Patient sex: F
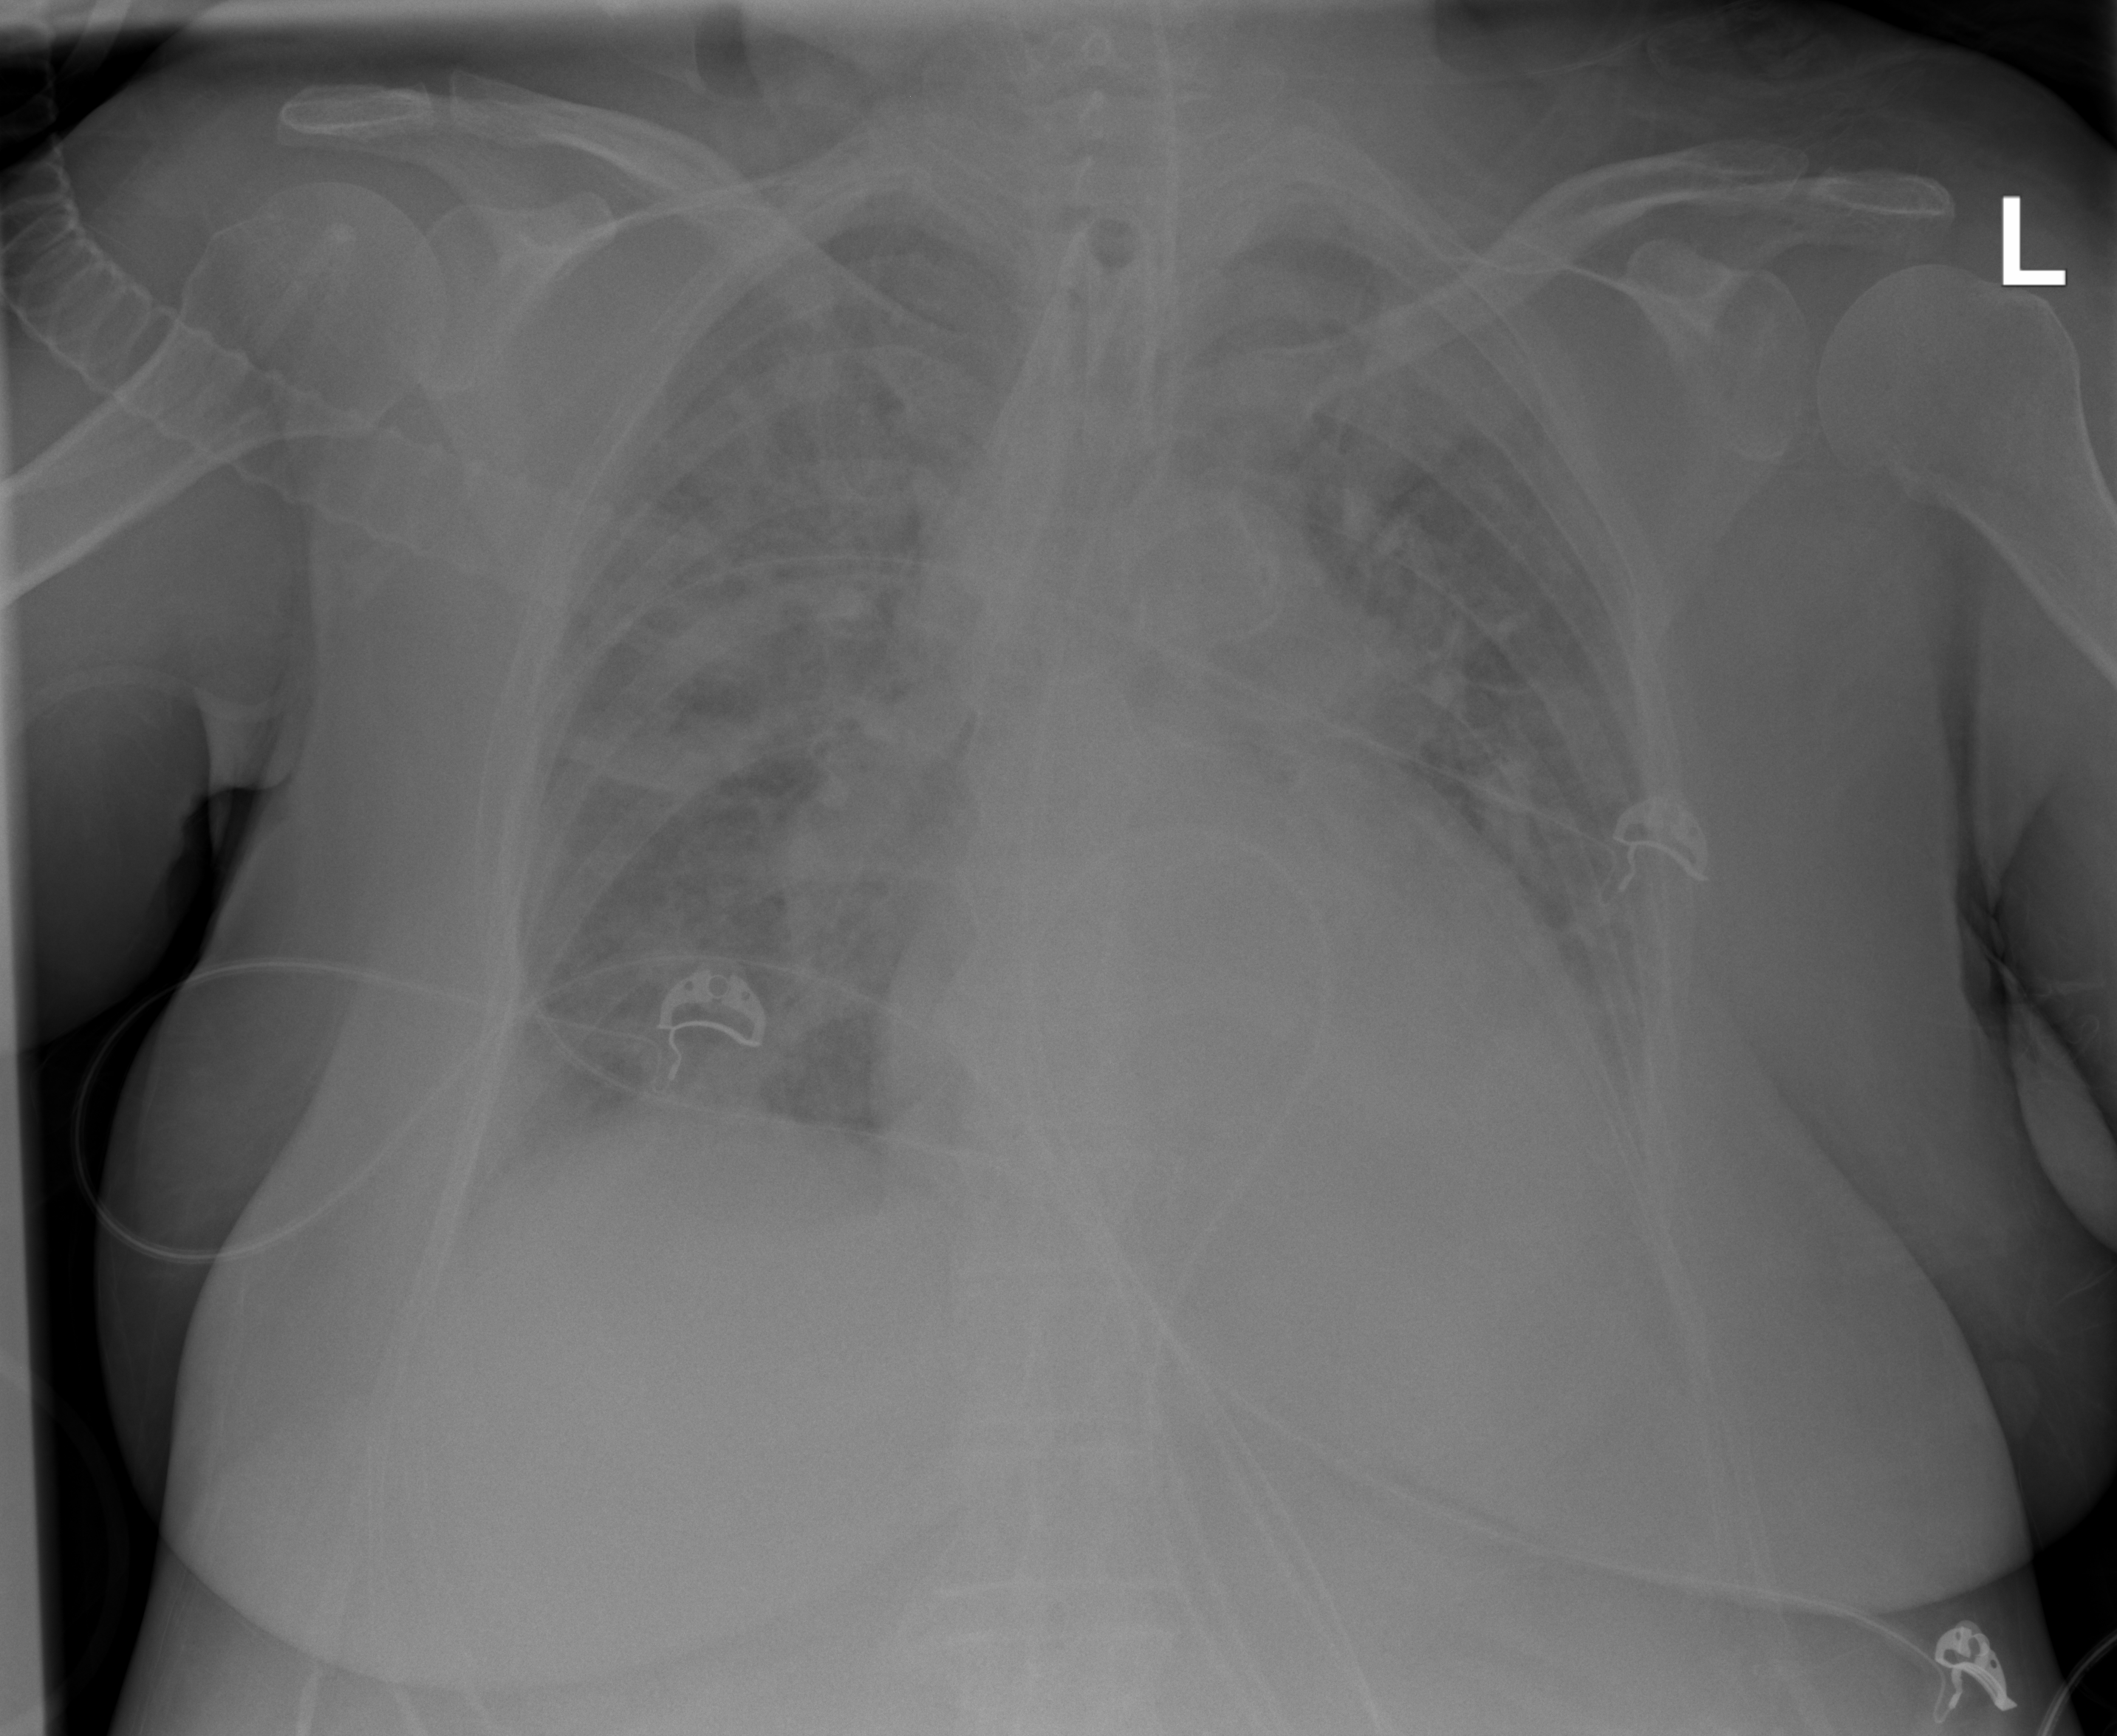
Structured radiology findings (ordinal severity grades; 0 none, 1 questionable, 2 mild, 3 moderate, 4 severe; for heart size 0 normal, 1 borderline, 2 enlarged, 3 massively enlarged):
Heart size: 2
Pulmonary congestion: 3
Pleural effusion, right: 2
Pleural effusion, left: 2
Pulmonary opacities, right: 3
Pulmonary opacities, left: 3
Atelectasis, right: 3
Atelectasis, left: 3